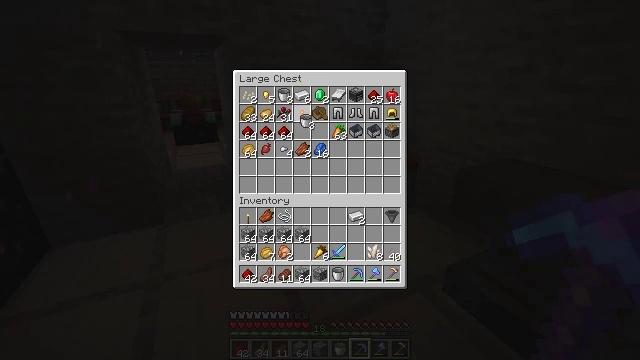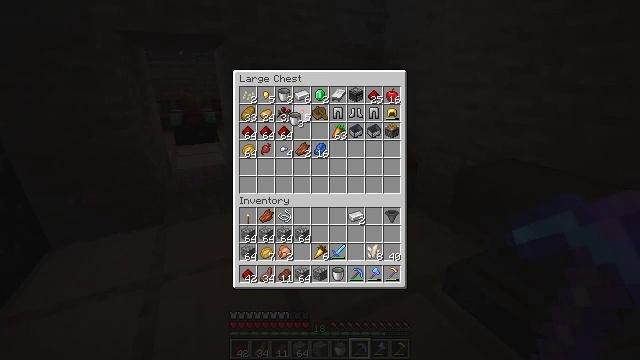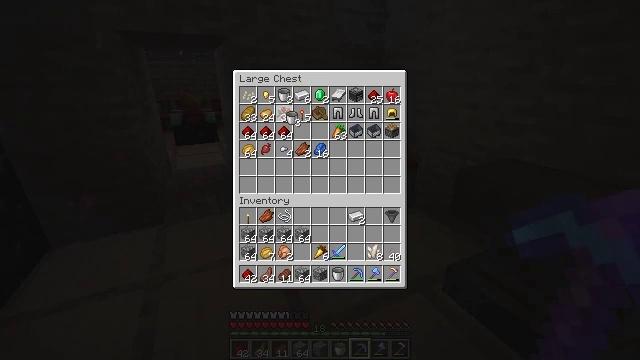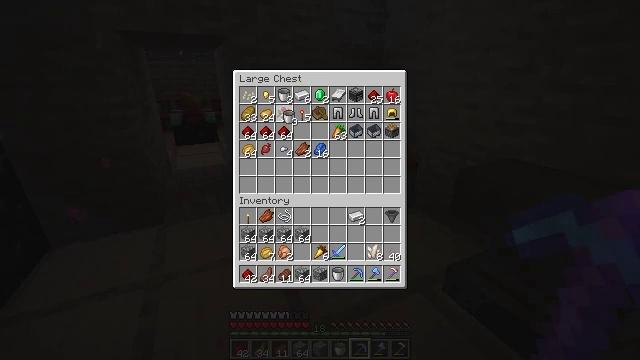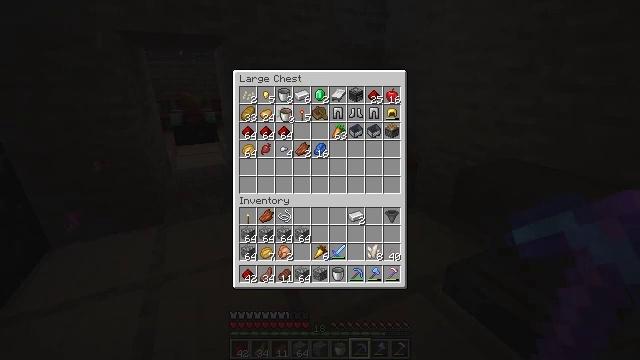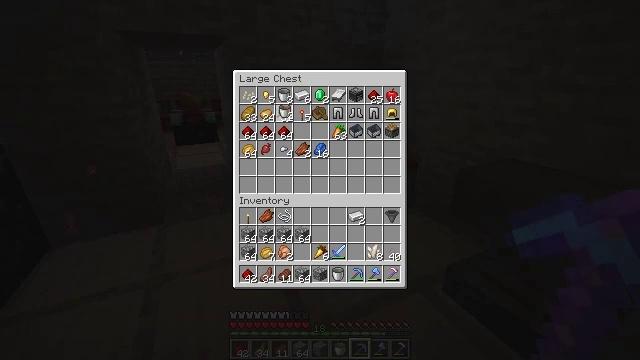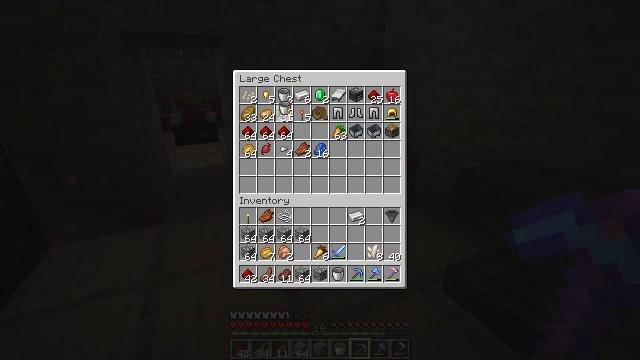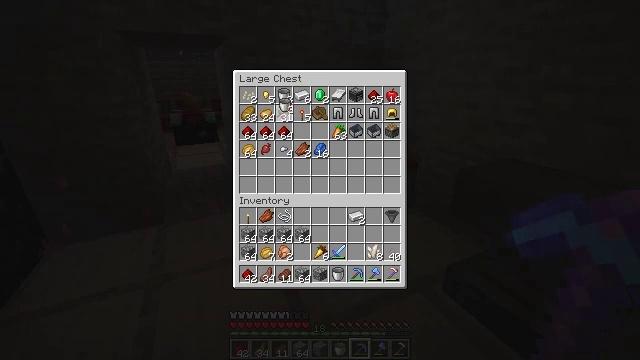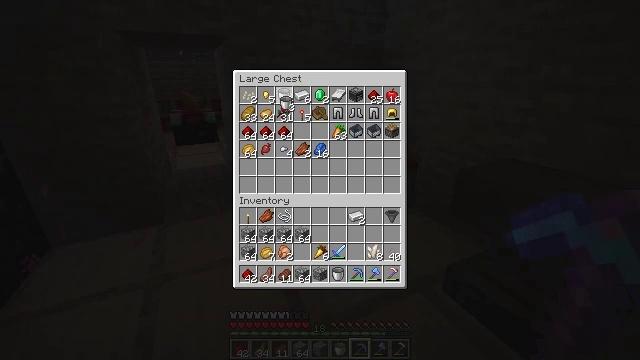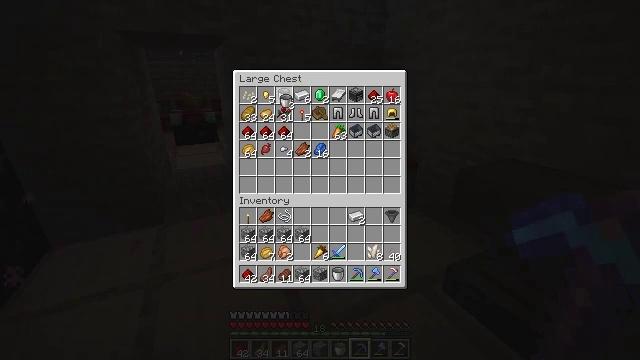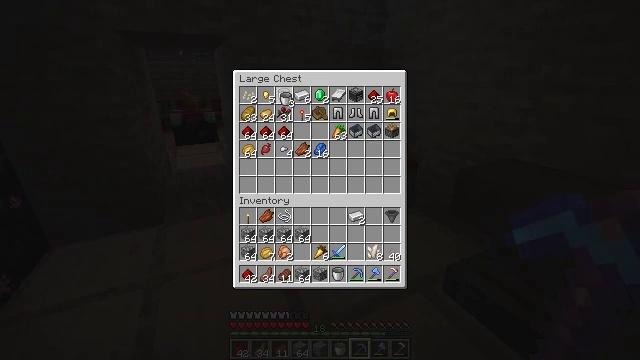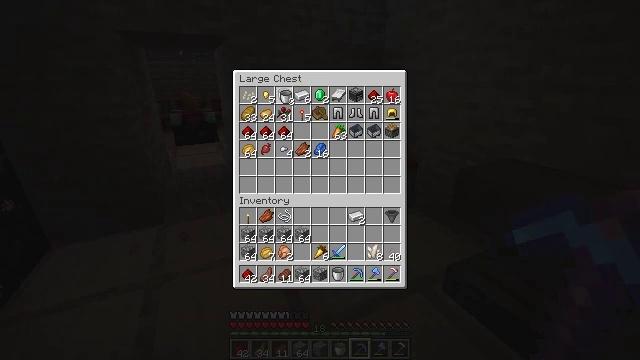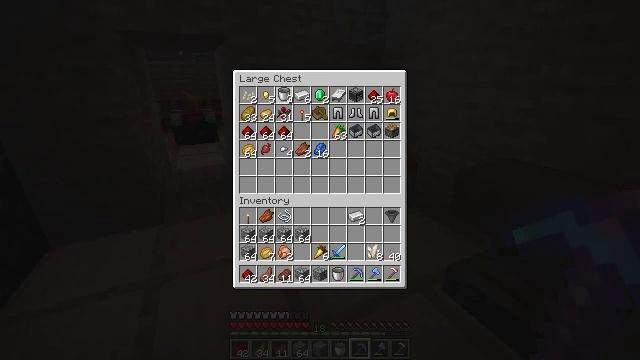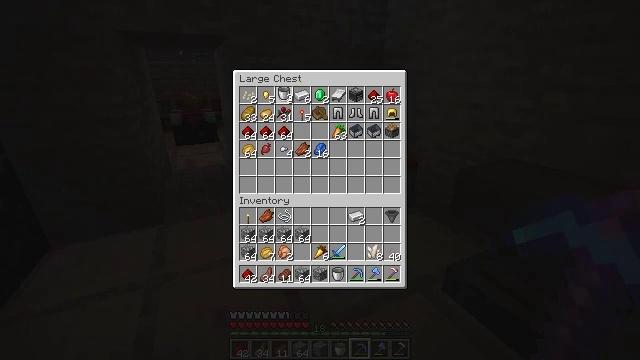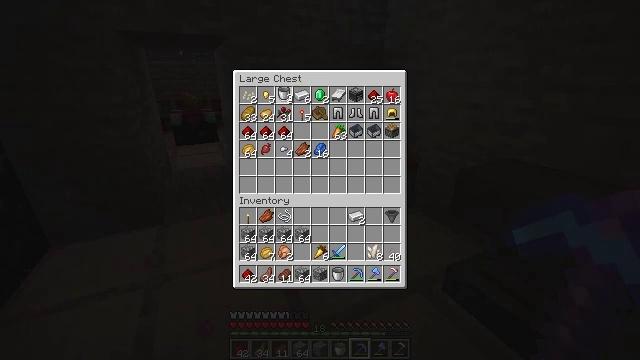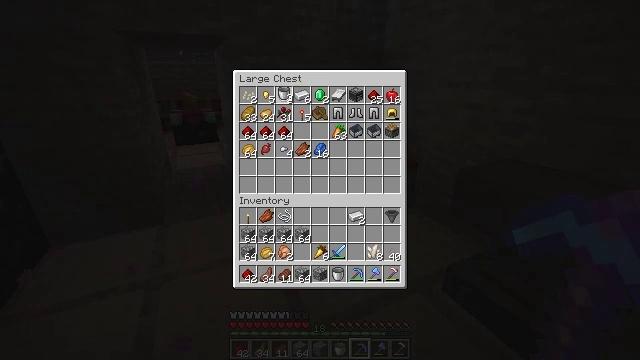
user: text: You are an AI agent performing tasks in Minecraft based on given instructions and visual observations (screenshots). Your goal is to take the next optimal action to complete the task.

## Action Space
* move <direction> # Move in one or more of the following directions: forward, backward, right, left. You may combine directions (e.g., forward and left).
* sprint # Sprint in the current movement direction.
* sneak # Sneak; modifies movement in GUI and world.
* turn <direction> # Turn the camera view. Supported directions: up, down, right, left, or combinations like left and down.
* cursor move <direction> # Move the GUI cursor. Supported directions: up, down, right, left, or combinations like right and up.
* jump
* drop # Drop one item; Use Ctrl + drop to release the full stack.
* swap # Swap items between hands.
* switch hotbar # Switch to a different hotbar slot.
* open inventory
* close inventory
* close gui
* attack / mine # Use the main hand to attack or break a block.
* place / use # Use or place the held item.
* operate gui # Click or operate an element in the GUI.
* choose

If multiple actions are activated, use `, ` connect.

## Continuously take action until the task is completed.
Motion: motion action
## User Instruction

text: Break the mature wheat plants.
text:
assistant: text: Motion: turn left
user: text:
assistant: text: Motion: no_op
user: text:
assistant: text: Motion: no_op
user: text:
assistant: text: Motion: no_op
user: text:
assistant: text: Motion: no_op
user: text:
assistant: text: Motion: no_op
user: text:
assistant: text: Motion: no_op
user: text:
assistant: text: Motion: no_op
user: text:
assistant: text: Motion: no_op
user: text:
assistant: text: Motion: no_op
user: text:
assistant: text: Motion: no_op
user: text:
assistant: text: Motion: no_op
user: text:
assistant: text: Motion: no_op
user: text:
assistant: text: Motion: attack / mine
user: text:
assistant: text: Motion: attack / mine
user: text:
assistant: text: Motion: no_op
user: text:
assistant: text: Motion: no_op
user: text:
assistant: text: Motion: no_op
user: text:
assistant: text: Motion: turn right and down
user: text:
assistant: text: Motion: turn right and down
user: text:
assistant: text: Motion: turn right and down
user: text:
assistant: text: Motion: turn down
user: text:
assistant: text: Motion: no_op
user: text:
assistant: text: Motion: turn down
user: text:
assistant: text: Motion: no_op
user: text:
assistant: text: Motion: no_op
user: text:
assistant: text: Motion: no_op
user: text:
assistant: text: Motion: no_op
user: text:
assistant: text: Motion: no_op
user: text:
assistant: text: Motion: turn right